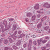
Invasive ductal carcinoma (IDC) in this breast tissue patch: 0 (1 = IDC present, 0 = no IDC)